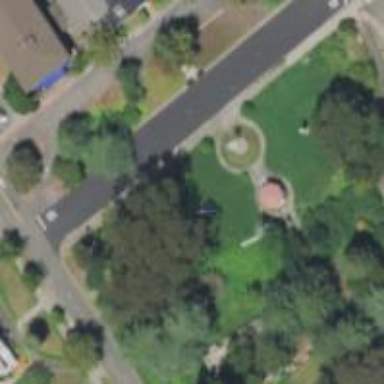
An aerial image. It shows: Historic memorial.